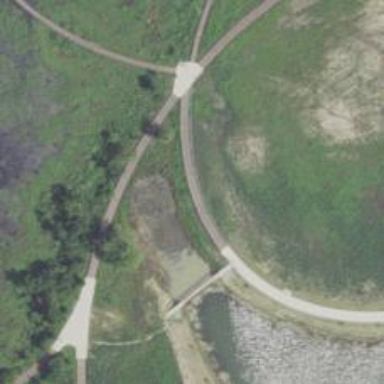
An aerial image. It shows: Bridge over cycleway.